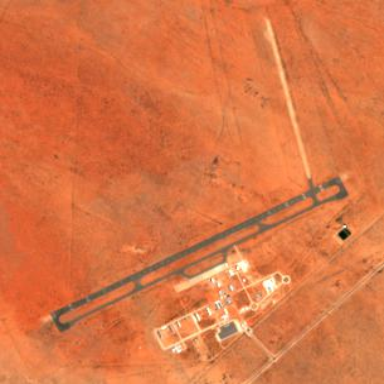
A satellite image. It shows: Military airfield located within aerodrome.